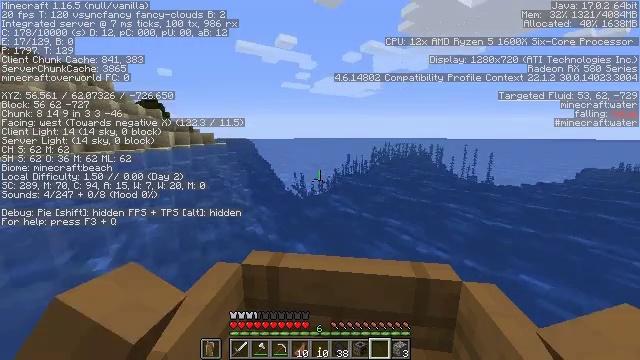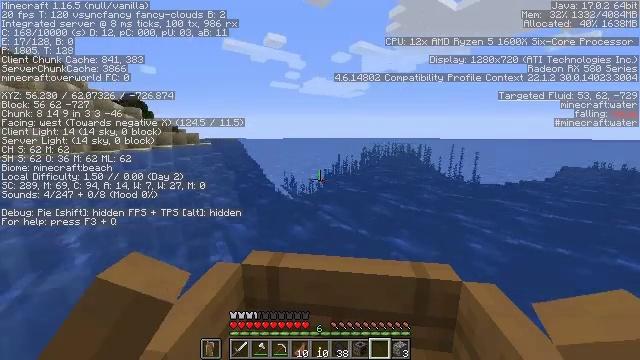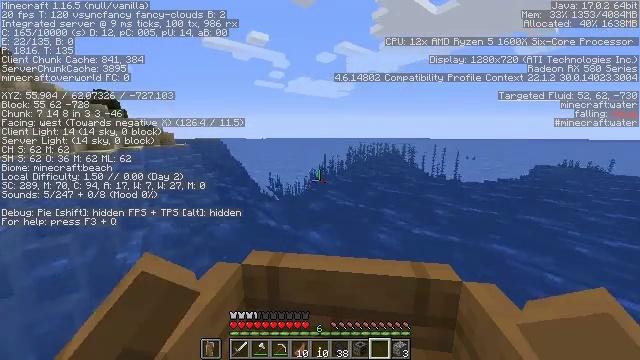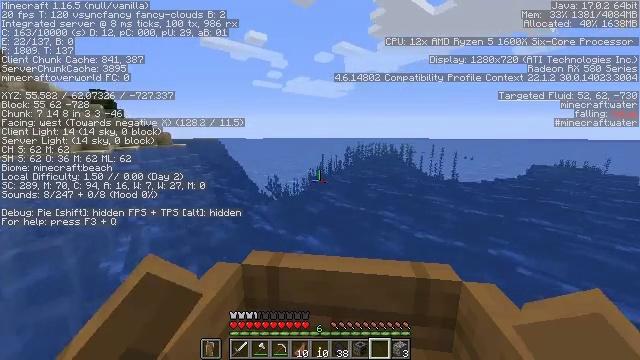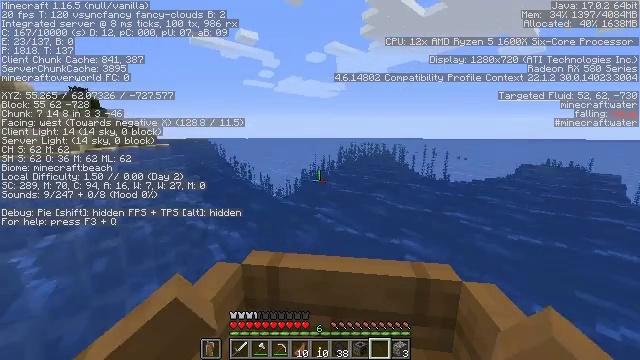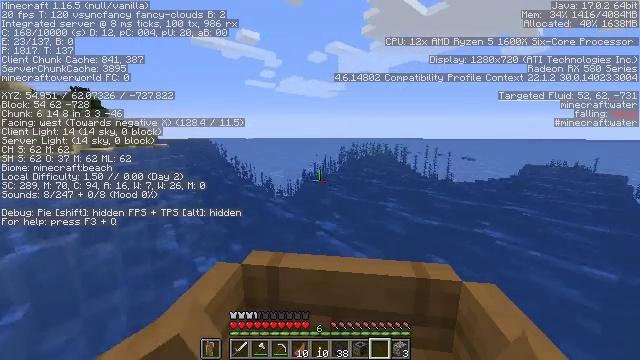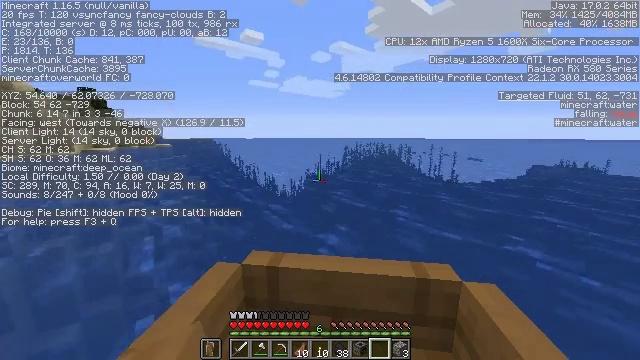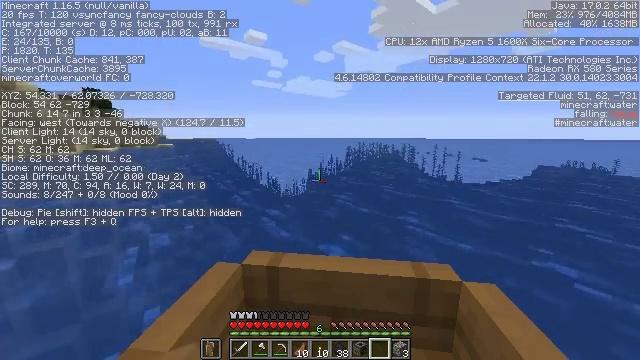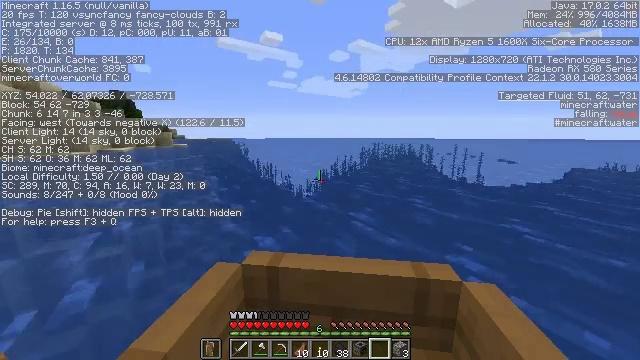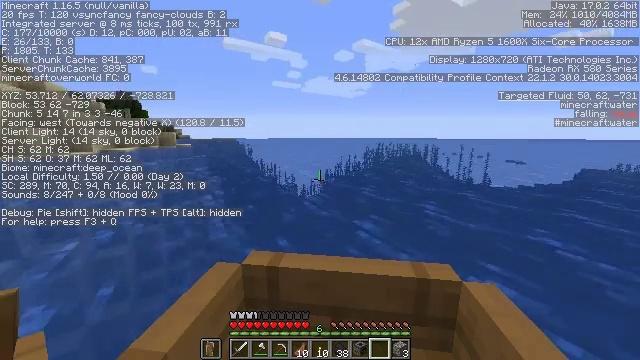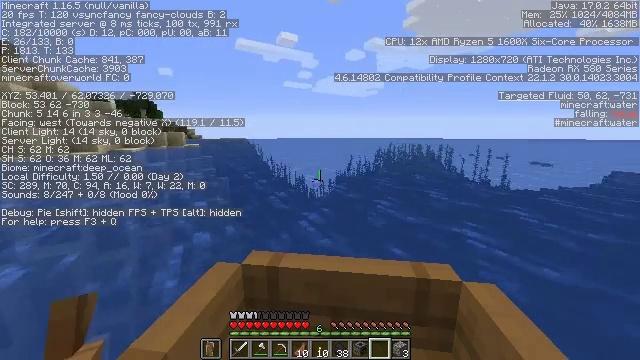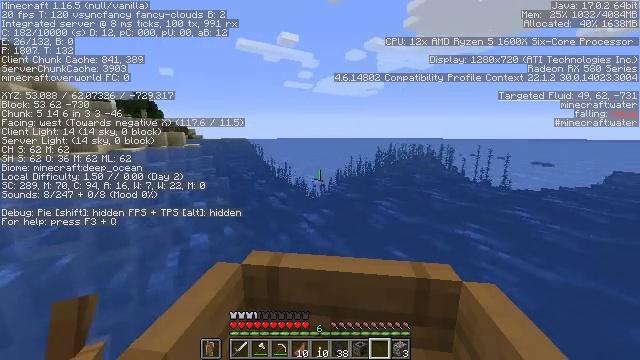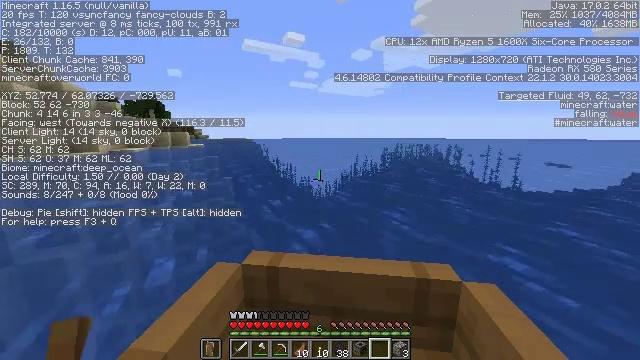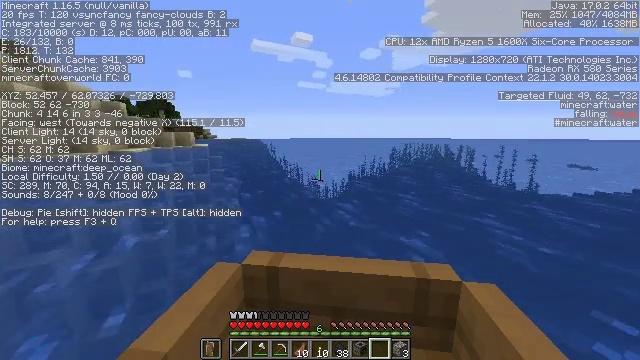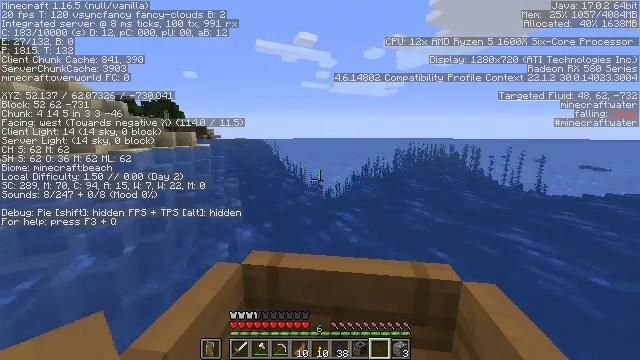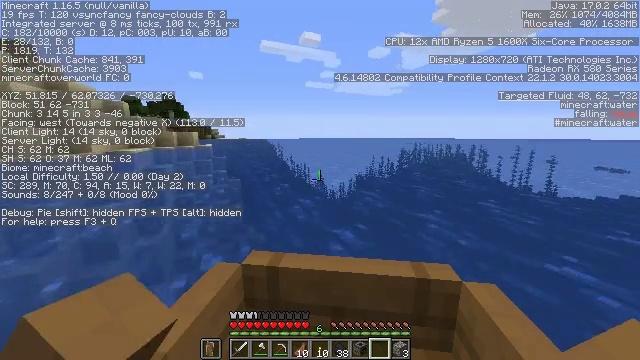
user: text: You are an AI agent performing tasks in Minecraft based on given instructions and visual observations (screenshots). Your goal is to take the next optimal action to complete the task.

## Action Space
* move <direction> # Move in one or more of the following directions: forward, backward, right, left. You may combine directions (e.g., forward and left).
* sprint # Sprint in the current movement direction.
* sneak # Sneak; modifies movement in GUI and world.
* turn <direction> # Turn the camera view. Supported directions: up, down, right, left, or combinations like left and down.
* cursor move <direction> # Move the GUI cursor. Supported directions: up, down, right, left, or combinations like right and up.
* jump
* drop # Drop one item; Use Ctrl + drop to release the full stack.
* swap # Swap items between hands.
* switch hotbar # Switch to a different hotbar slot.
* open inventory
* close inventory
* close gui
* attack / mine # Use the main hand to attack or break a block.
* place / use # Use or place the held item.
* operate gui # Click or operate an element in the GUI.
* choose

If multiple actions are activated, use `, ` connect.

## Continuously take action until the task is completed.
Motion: motion action
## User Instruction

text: Harvest sugar cane from the plant.
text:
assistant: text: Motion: move forward
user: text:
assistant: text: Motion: move forward
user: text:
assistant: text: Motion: move forward and move left
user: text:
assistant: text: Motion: move forward and move left
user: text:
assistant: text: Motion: move forward and move left
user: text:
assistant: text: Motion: move forward and move left
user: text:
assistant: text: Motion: move forward
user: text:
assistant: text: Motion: move forward
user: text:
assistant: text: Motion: move forward
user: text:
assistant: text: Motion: move forward
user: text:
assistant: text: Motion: move forward
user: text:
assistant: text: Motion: move forward
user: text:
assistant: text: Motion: move forward
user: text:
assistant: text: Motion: move forward
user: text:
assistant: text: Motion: move forward
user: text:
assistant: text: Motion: move forward and move right
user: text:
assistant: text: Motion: move forward and move right
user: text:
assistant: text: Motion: move forward and move right
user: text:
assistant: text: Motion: move forward
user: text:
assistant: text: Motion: move forward
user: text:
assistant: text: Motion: move forward
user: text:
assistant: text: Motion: move forward
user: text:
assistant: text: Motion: move forward
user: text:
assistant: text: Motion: move forward
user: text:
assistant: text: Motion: move forward
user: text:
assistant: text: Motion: move forward
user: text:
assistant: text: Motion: move forward
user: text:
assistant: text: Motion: move forward, turn left and up
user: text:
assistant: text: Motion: move forward, turn left and up
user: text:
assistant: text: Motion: move forward, turn left